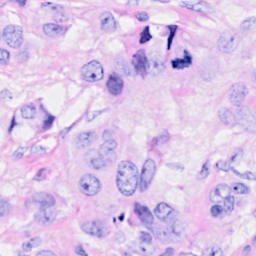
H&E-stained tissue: Breast